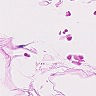
Metastatic tissue present: no